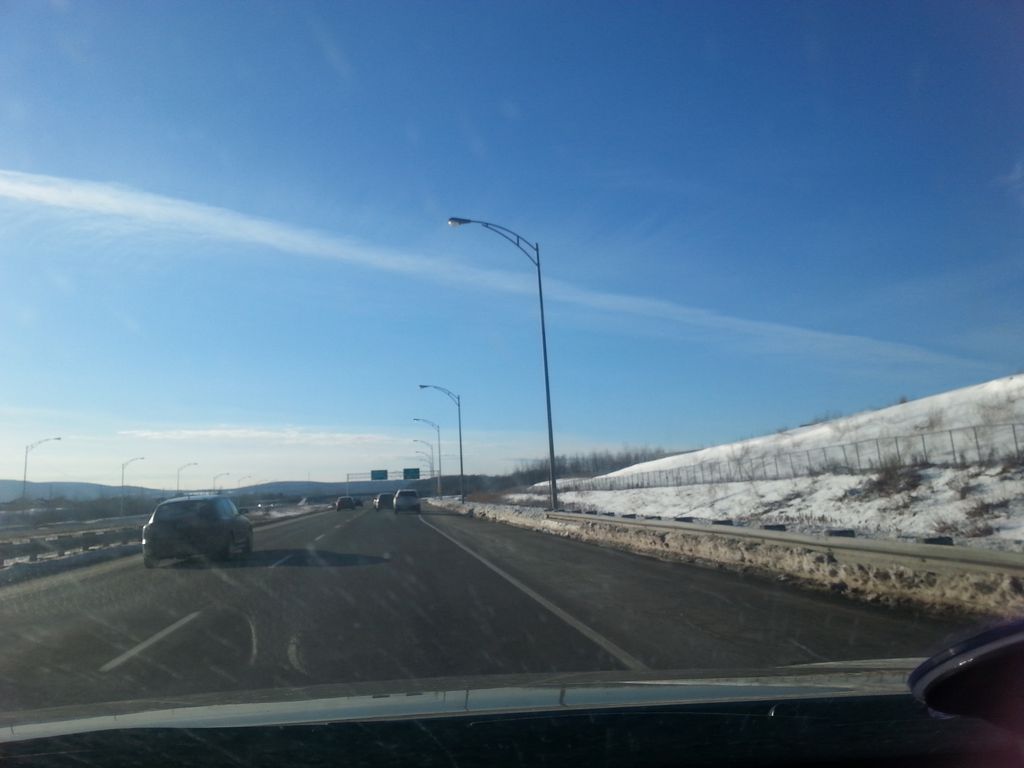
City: quebec_city